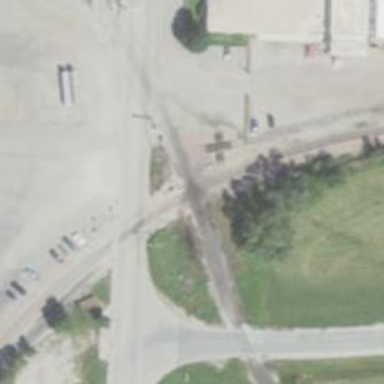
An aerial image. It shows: Railway crossing.